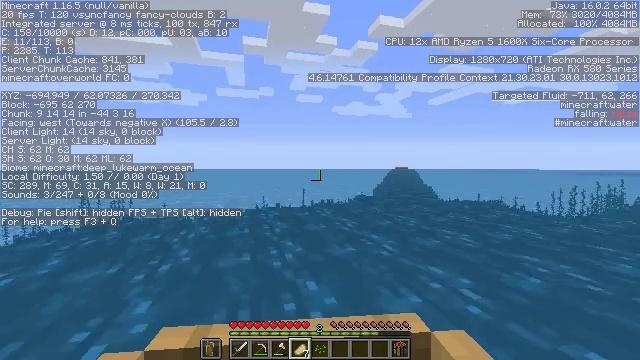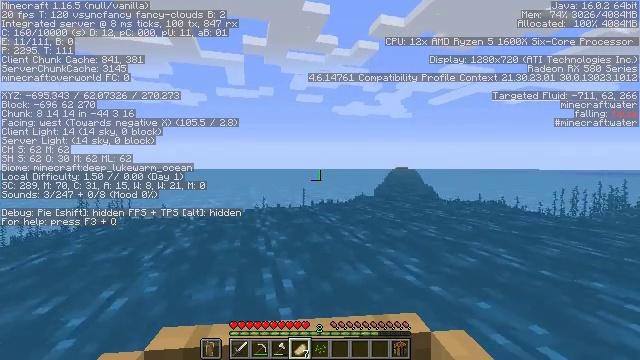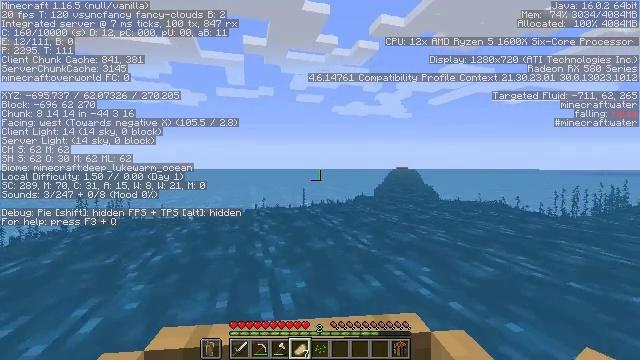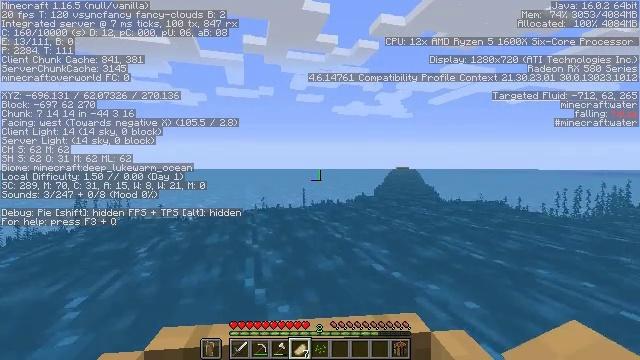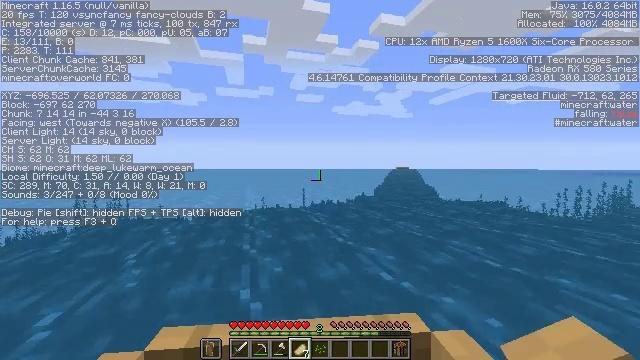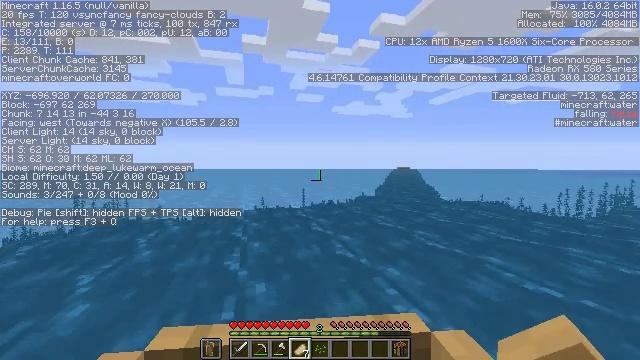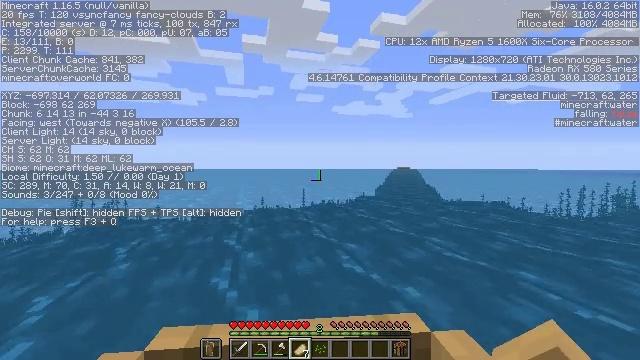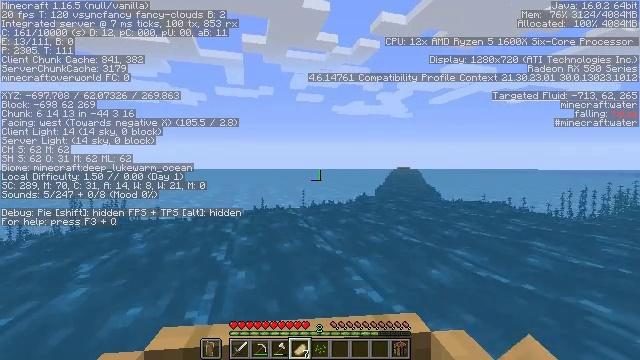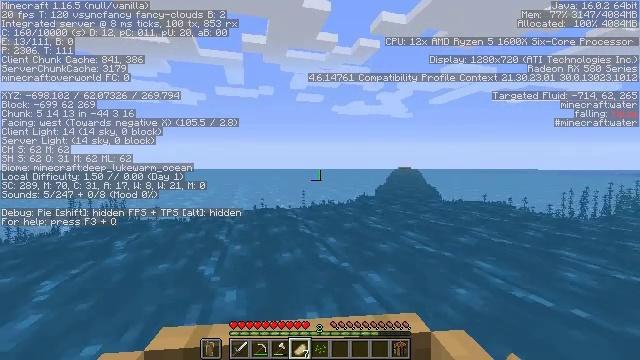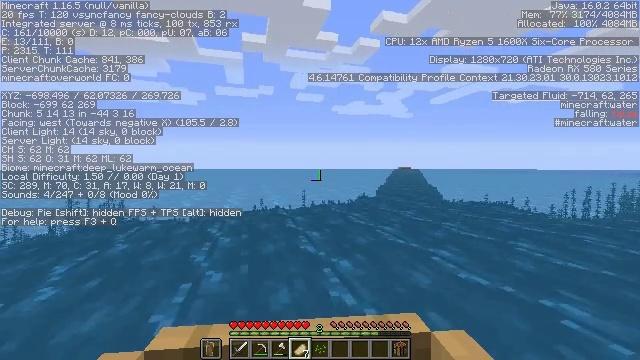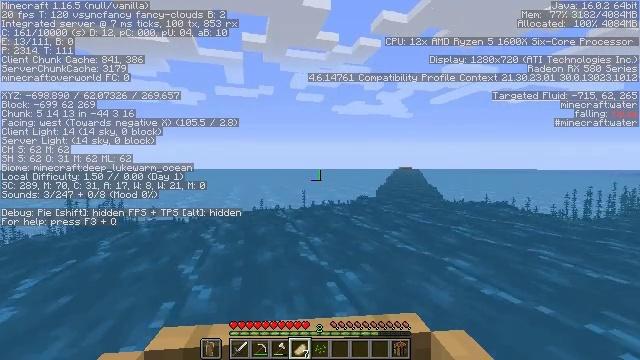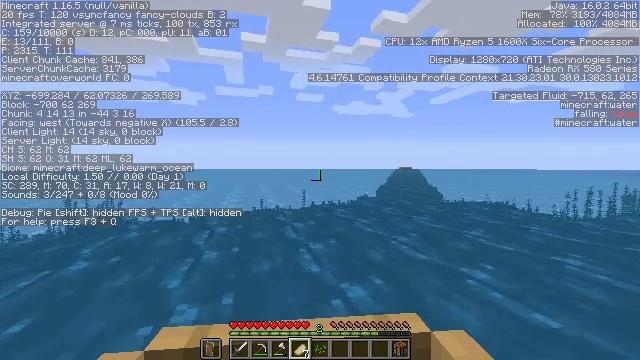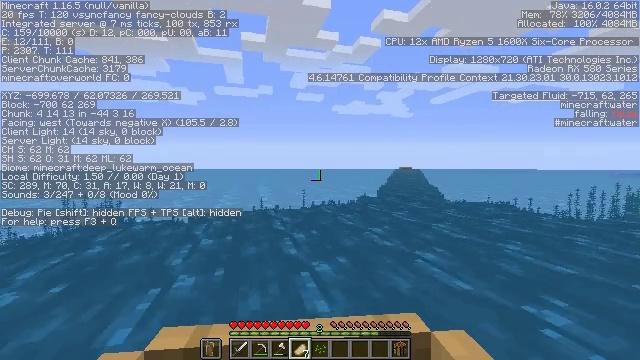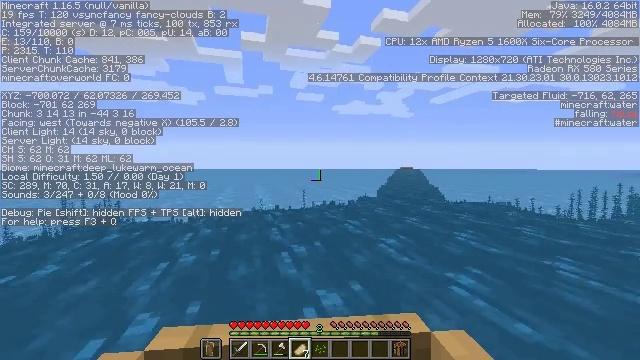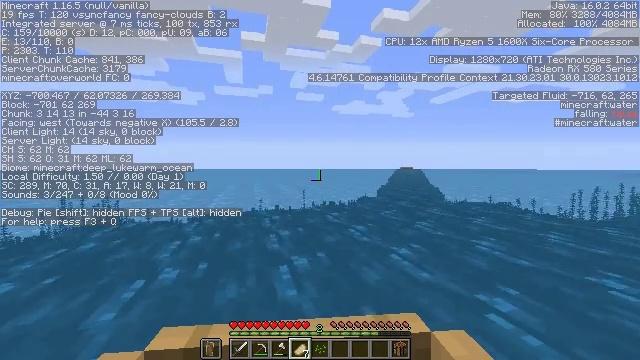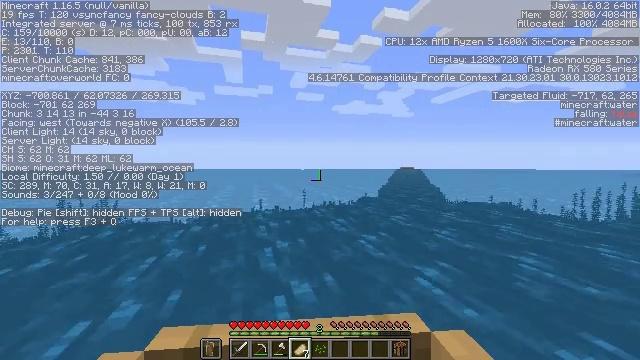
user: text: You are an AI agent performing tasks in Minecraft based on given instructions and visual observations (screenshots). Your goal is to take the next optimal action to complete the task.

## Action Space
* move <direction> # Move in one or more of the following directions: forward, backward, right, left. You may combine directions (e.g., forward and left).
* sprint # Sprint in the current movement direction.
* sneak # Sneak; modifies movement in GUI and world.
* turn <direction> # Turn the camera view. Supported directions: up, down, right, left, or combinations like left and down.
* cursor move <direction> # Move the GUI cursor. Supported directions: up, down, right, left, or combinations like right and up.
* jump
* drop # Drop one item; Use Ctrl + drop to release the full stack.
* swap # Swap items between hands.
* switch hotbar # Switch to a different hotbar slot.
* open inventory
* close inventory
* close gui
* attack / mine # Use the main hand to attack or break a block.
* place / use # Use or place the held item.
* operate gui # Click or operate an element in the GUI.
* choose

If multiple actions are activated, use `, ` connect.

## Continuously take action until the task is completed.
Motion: motion action
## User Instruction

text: Mine the bookshelf to gather resources.
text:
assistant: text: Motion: move forward
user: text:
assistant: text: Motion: move forward
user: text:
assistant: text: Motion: move forward
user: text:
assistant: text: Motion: move forward
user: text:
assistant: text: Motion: move forward
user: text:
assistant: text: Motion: move forward
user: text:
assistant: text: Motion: move forward
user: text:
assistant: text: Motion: move forward
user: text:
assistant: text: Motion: move forward
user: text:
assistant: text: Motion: move forward
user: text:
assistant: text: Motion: move forward
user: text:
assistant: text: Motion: move forward
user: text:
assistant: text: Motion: move forward
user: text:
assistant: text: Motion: move forward
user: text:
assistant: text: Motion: move forward
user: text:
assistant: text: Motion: move forward
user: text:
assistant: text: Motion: move forward
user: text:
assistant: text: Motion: move forward
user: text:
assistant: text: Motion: move forward
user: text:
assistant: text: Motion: move forward
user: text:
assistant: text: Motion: move forward
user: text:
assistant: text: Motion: move forward
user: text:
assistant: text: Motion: move forward
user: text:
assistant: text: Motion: move forward
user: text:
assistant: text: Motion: move forward
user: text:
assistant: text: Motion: move forward
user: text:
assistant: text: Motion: move forward
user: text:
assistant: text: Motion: move forward
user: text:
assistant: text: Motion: move forward
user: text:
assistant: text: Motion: move forward